Question: I have simple sample of code. How can I to add Mouse Listener for displaying simple menu(when i clicked on right mouse button) for selected JList item? In addition: how can I to add Mouse Listener for left mouse button?
Like this:

Here is my code:
'''
package test;
import java.awt.Dimension;
import java.awt.event.ActionEvent;
import java.awt.event.ActionListener;
import java.util.ArrayList;
import javax.swing.AbstractListModel;
import javax.swing.JFrame;
import javax.swing.JList;
import javax.swing.JMenu;
import javax.swing.JMenuBar;
import javax.swing.JMenuItem;
import javax.swing.JScrollPane;
import javax.swing.SwingUtilities;
public class Test implements ActionListener {
private JList list;
private MyJListModel model;
public Test() {
JFrame frame = new JFrame("Test");
frame.setMinimumSize(new Dimension(400,200));
JMenuBar menubar = new JMenuBar();
JMenu filemenu = new JMenu("File");
JMenuItem addItem = new JMenuItem("Add");
filemenu.add(addItem);
menubar.add(filemenu);
addItem.addActionListener(this);
model = new MyJListModel();
list = new JList(model);
JScrollPane scrollpane = new JScrollPane(list);
frame.add(scrollpane);
frame.setJMenuBar(menubar);
frame.setVisible(true);
}
public void actionPerformed(ActionEvent event) {
String pushedItem = event.getActionCommand();
if(pushedItem.equals("Add")) {
model.addElement("Item");
}
}
public static void main(String[] args) {
SwingUtilities.invokeLater(new Runnable() {
public void run() {
new Test();
}
});
}
}
class MyJListModel extends AbstractListModel {
private ArrayList<String> arraylist = new ArrayList<String>();
public MyJListModel() {
super();
}
@Override
public int getSize() {
return arraylist.size();
}
@Override
public Object getElementAt(int i) {
return arraylist.get(i);
}
public void addElement(String string) {
arraylist.add(string);
this.fireContentsChanged(this, 0, arraylist.size() - 1);
}
}
'''
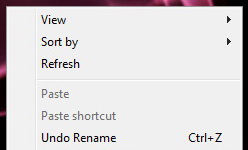
Answer: Heres a great article tutorial i found that helped me to accomplish what your trying to accomplish.
<URL>
i also found that link from this stack overflow article
<URL>
Hope this helps